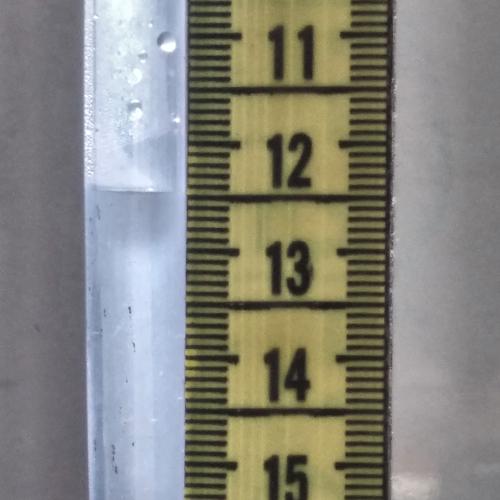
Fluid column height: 12.5 cm